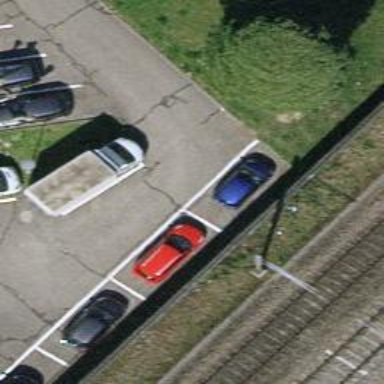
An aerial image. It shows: Parking aisle designated as service road.